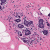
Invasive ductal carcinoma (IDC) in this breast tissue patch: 0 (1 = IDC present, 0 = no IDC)